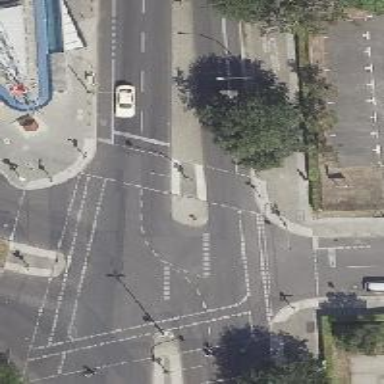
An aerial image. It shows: Road with traffic signals.